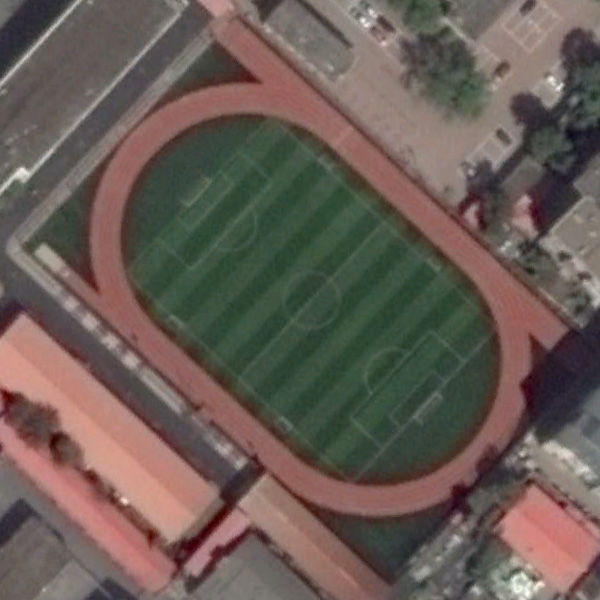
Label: Playground